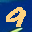
Label: 9